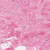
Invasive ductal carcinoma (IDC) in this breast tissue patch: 0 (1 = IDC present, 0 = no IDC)